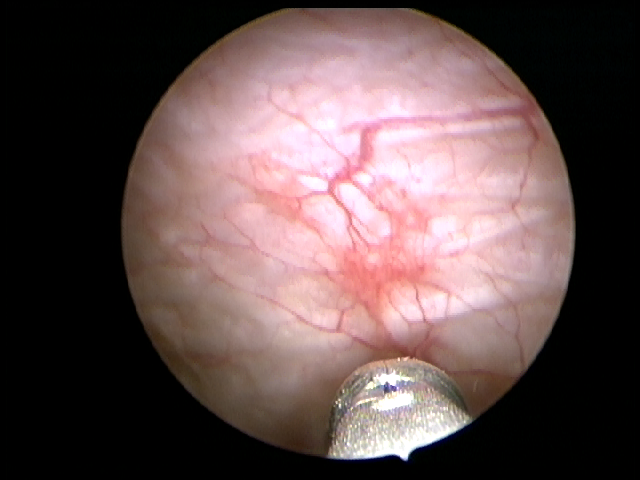
Modality: WLC
Class: Malignant
Subclass: LowGradePapillary
Lesion: L1
Stage: Ta
Morphology: Non-papillary
Bladder cancer association: Yes